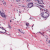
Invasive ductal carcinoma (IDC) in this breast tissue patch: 1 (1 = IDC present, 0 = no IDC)